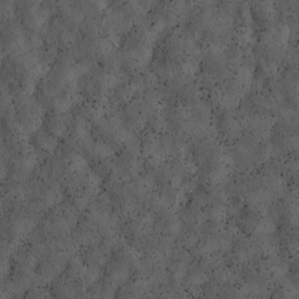
Label: non_frost